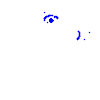
Particle: kaon